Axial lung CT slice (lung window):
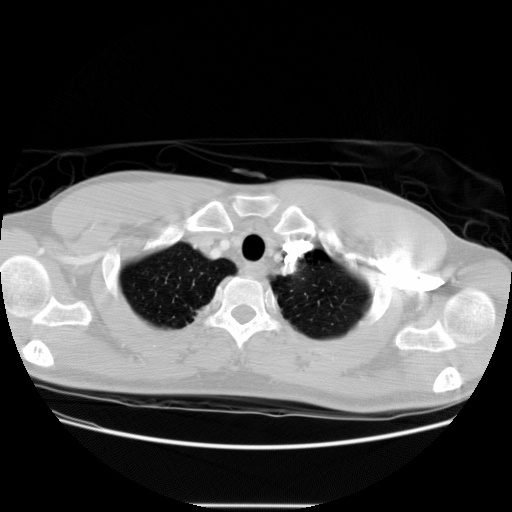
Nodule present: no